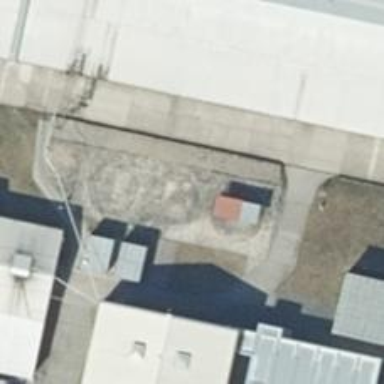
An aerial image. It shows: Storage tank with man-made structure.